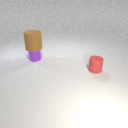
large brown rubber cylinder above small purple metal cylinder